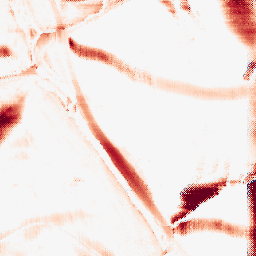
Category: morphological
Decomposition family: morphological_rect
Decomposition parameters: operation: opening
width: 50
height: 20
Upsampling method: regularized
Upsampling parameters: scale: 4
lambda_reg: 0.1
Upsampling scale: 4